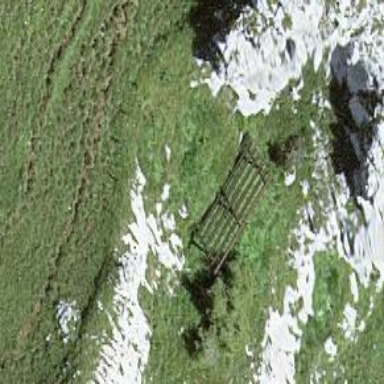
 designed to mitigate snow accumulations in specific area."